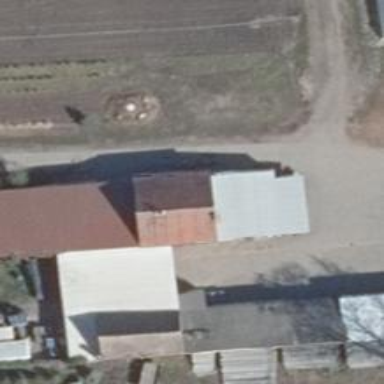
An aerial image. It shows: Farm shop.